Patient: sex M, age 49
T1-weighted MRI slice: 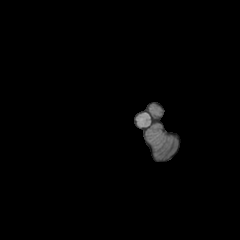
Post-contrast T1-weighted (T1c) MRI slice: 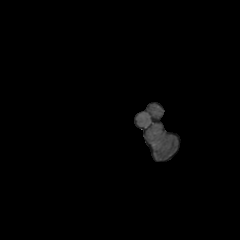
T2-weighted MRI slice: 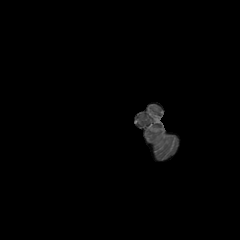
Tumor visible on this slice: no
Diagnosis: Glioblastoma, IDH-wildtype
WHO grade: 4